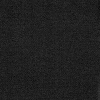
Atmospheric dust classification: dusty